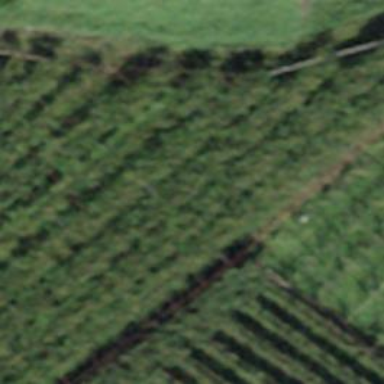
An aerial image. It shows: Vineyard with grape crops.